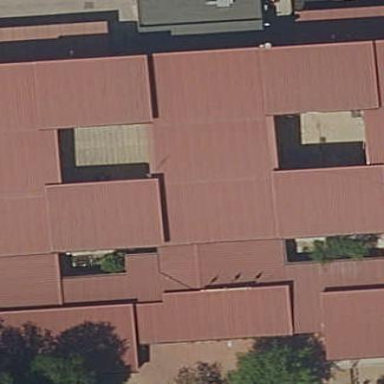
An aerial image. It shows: School building.